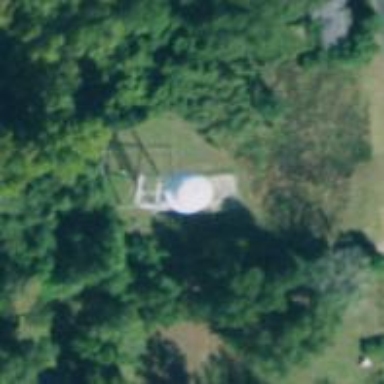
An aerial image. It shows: Water tower that is man-made.